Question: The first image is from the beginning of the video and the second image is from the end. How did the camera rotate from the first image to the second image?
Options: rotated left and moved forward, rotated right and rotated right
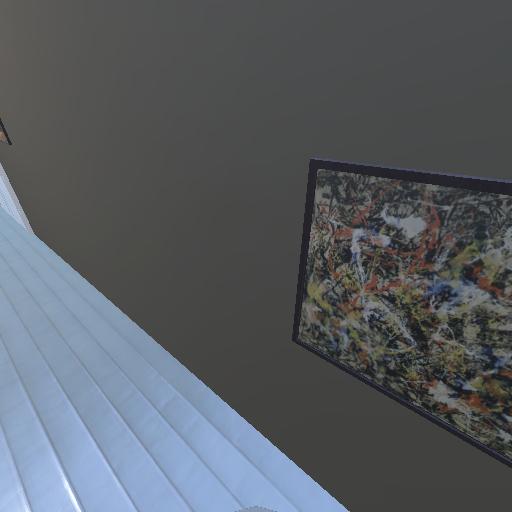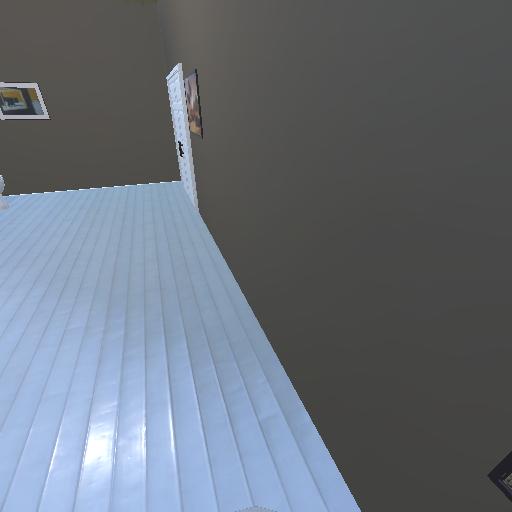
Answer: rotated left and moved forward